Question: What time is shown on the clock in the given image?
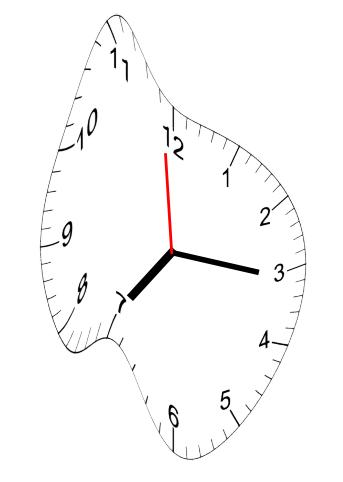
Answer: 07:15:59